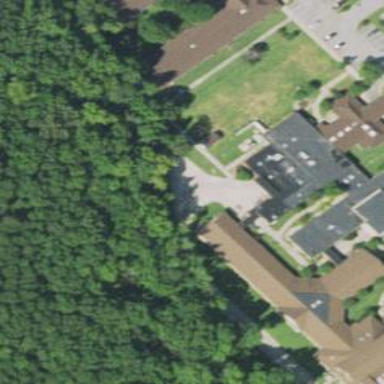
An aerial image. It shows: Nursing home.